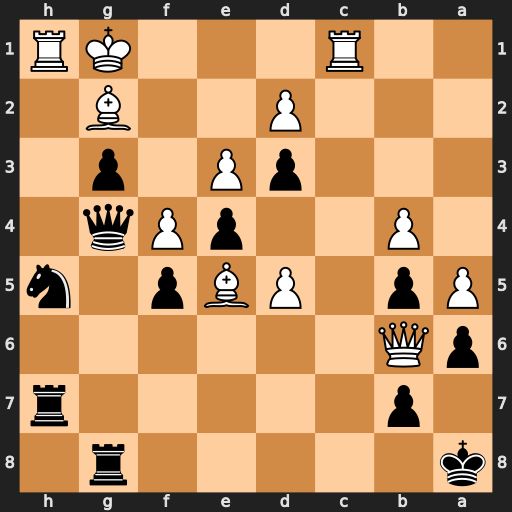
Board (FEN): k5r1/1p5r/pQ6/Pp1PBp1n/1P2pPq1/3pP1p1/3P2B1/2R3KR
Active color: b
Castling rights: -
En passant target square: -
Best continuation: Qe2 Rf1 Nxf4 Qxb7+ Rxb7